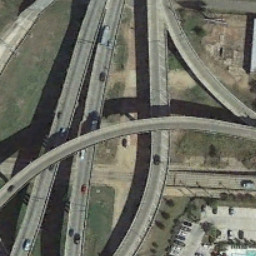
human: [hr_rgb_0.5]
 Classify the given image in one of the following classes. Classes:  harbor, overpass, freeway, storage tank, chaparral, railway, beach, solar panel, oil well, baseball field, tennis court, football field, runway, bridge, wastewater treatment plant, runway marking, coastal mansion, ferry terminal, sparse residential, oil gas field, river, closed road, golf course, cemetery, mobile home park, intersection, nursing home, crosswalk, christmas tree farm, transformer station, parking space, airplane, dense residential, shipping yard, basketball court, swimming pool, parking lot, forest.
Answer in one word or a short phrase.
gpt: overpass